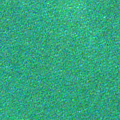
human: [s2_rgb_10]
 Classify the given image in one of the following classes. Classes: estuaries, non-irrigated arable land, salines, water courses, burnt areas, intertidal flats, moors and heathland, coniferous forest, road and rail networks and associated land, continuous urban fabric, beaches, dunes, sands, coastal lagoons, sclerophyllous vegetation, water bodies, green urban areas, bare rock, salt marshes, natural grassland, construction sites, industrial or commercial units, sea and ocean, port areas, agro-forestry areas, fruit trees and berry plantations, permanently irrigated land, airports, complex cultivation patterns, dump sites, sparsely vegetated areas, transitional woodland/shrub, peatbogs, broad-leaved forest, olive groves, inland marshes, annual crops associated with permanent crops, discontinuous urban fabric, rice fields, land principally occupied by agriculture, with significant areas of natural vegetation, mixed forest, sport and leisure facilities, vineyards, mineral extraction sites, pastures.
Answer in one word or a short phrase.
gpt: sea and ocean